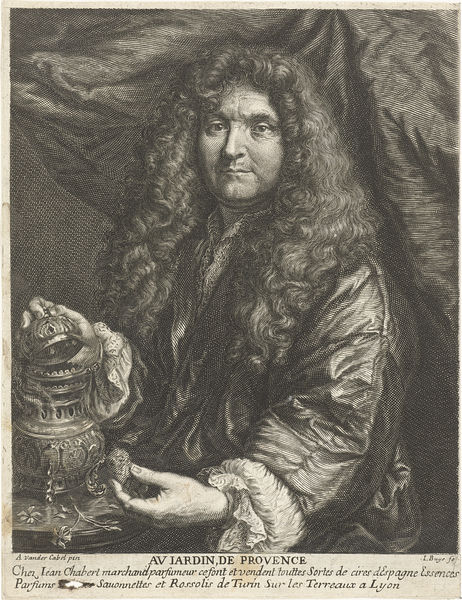
Titel: Portret van de parfumeur Jean Chabert
Künstler: Jacques Buys
Standort: Amsterdam
Institution: Rijksmuseum
Schlagwörter: homme, portrait, noir, gravure, vase, provence, jardin, dentelle, estampe, perruque, newton, lumières, noix, argenterie, 17eme, charbel